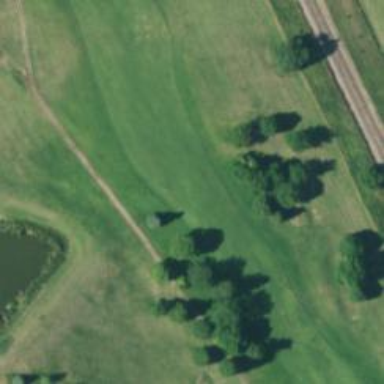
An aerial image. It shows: Golf hole.